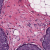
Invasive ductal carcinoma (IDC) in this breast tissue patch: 0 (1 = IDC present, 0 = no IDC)